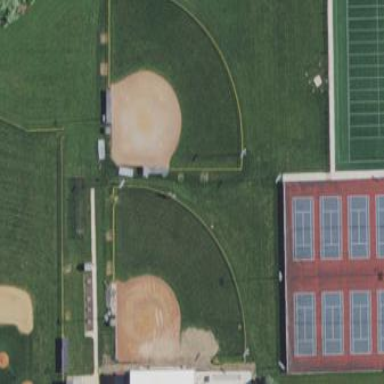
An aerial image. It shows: Baseball pitch for leisure land activities.